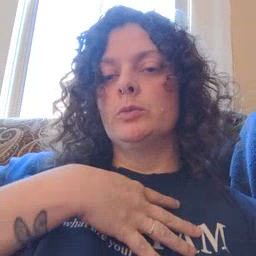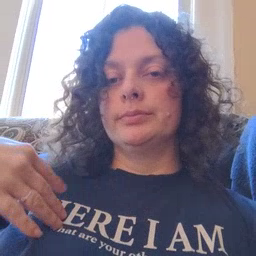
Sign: zebra